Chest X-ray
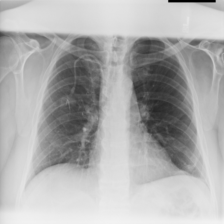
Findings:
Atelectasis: negative
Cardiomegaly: negative
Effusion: negative
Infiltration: negative
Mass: negative
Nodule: negative
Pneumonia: negative
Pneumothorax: negative
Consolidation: negative
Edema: negative
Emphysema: negative
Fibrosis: negative
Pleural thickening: negative
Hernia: negative